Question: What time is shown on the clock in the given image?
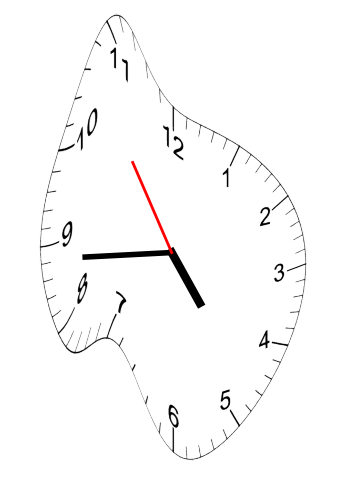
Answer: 04:43:54